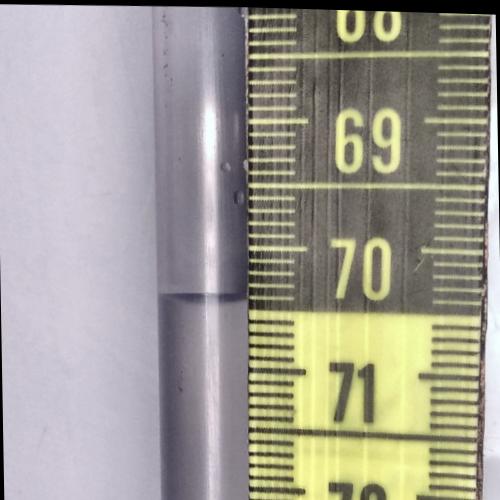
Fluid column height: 70.4 cm